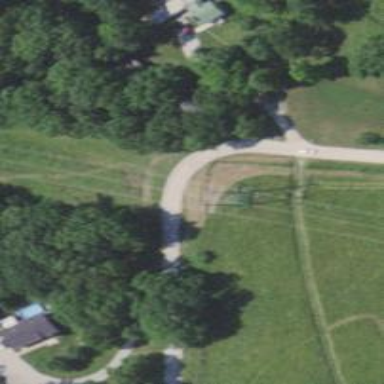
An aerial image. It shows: H-frame designed tower for power lines.